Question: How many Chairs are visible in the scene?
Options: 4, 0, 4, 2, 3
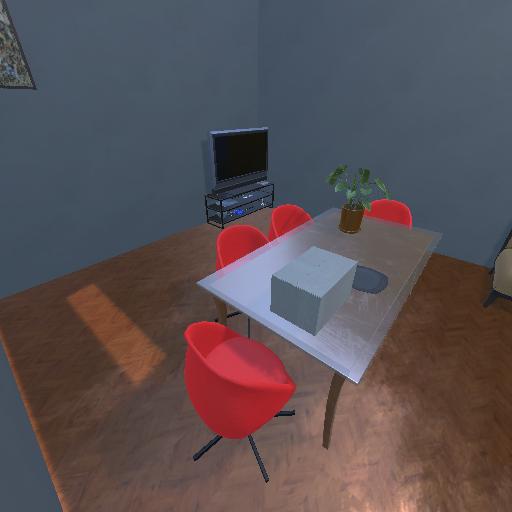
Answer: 4